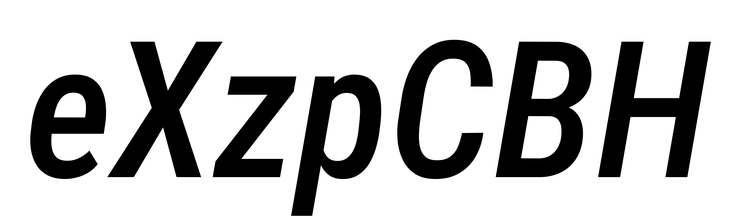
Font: Roboto-Italic_Condensed_Medium_Italic